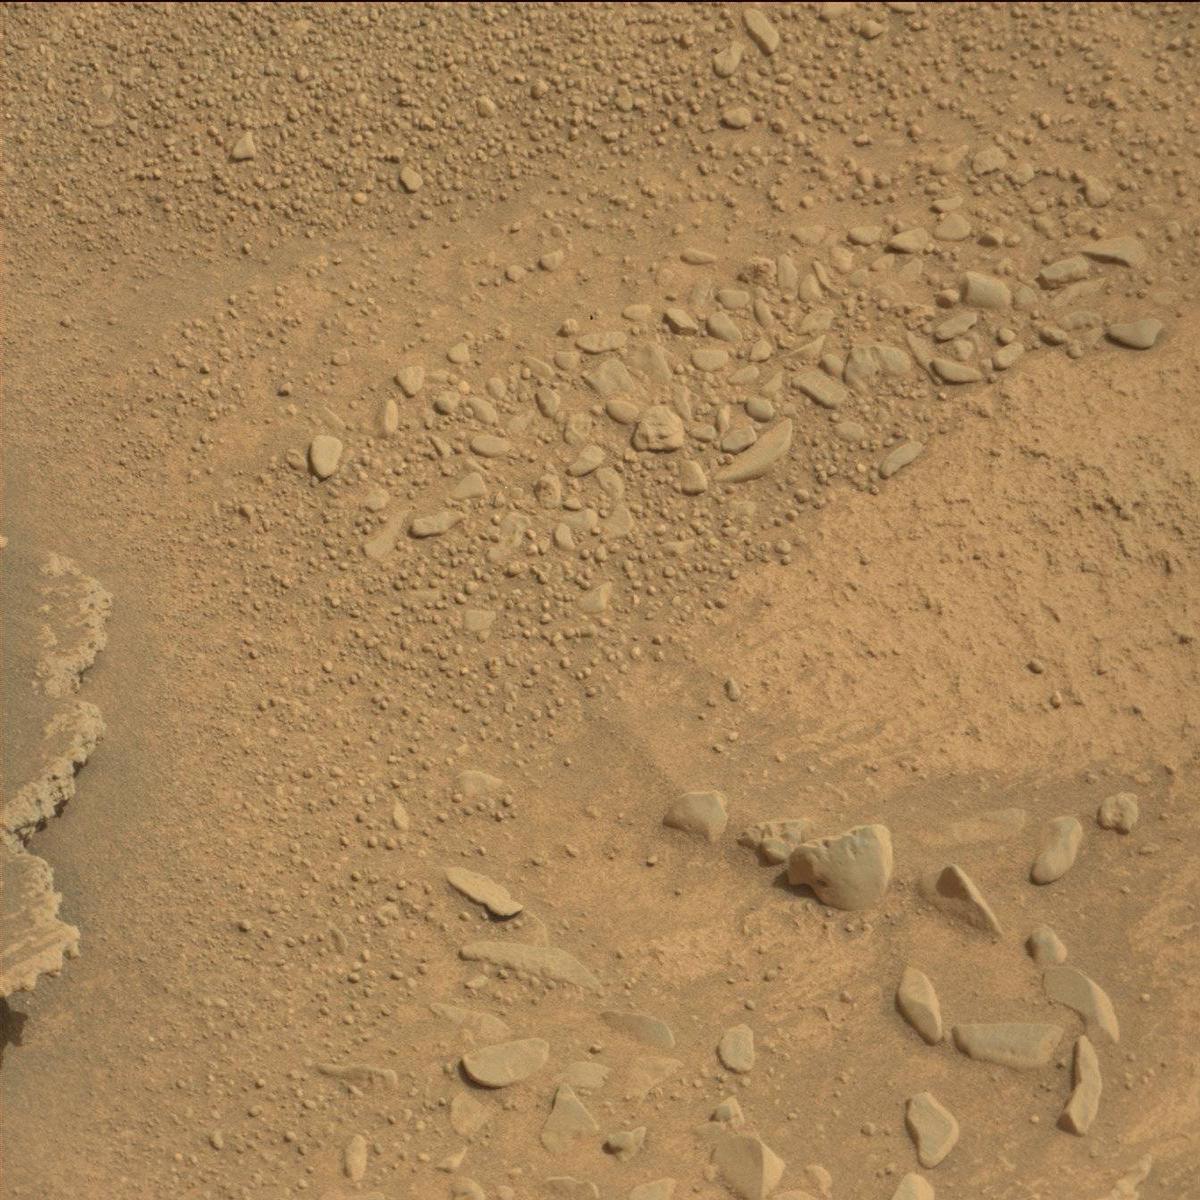
Terrain classes present: Bedrock, Rock, Sand / Soil